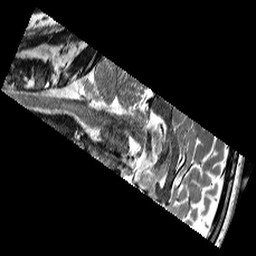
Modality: T2w
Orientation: sagittal
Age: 29
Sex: male
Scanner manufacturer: siemens
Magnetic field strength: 3 T
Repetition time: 6.1 s
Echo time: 0.104 s